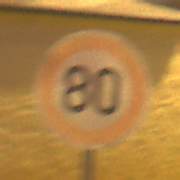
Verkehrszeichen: Geschwindigkeit80
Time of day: Night
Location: Outdoor (Urban)
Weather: Clear
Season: NotSpecified
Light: Artificial